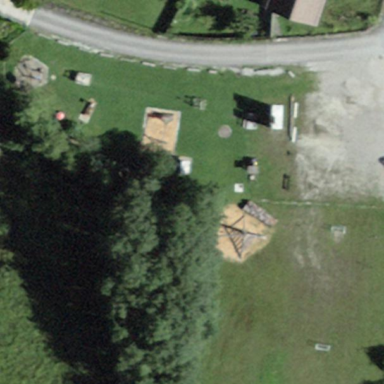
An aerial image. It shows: Playground area for leisure activities on the land.